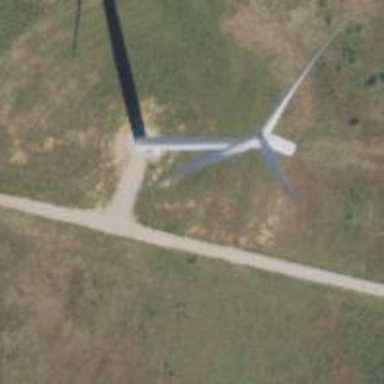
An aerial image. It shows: Wind generator in the form of horizontal axis wind turbine.